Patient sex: M
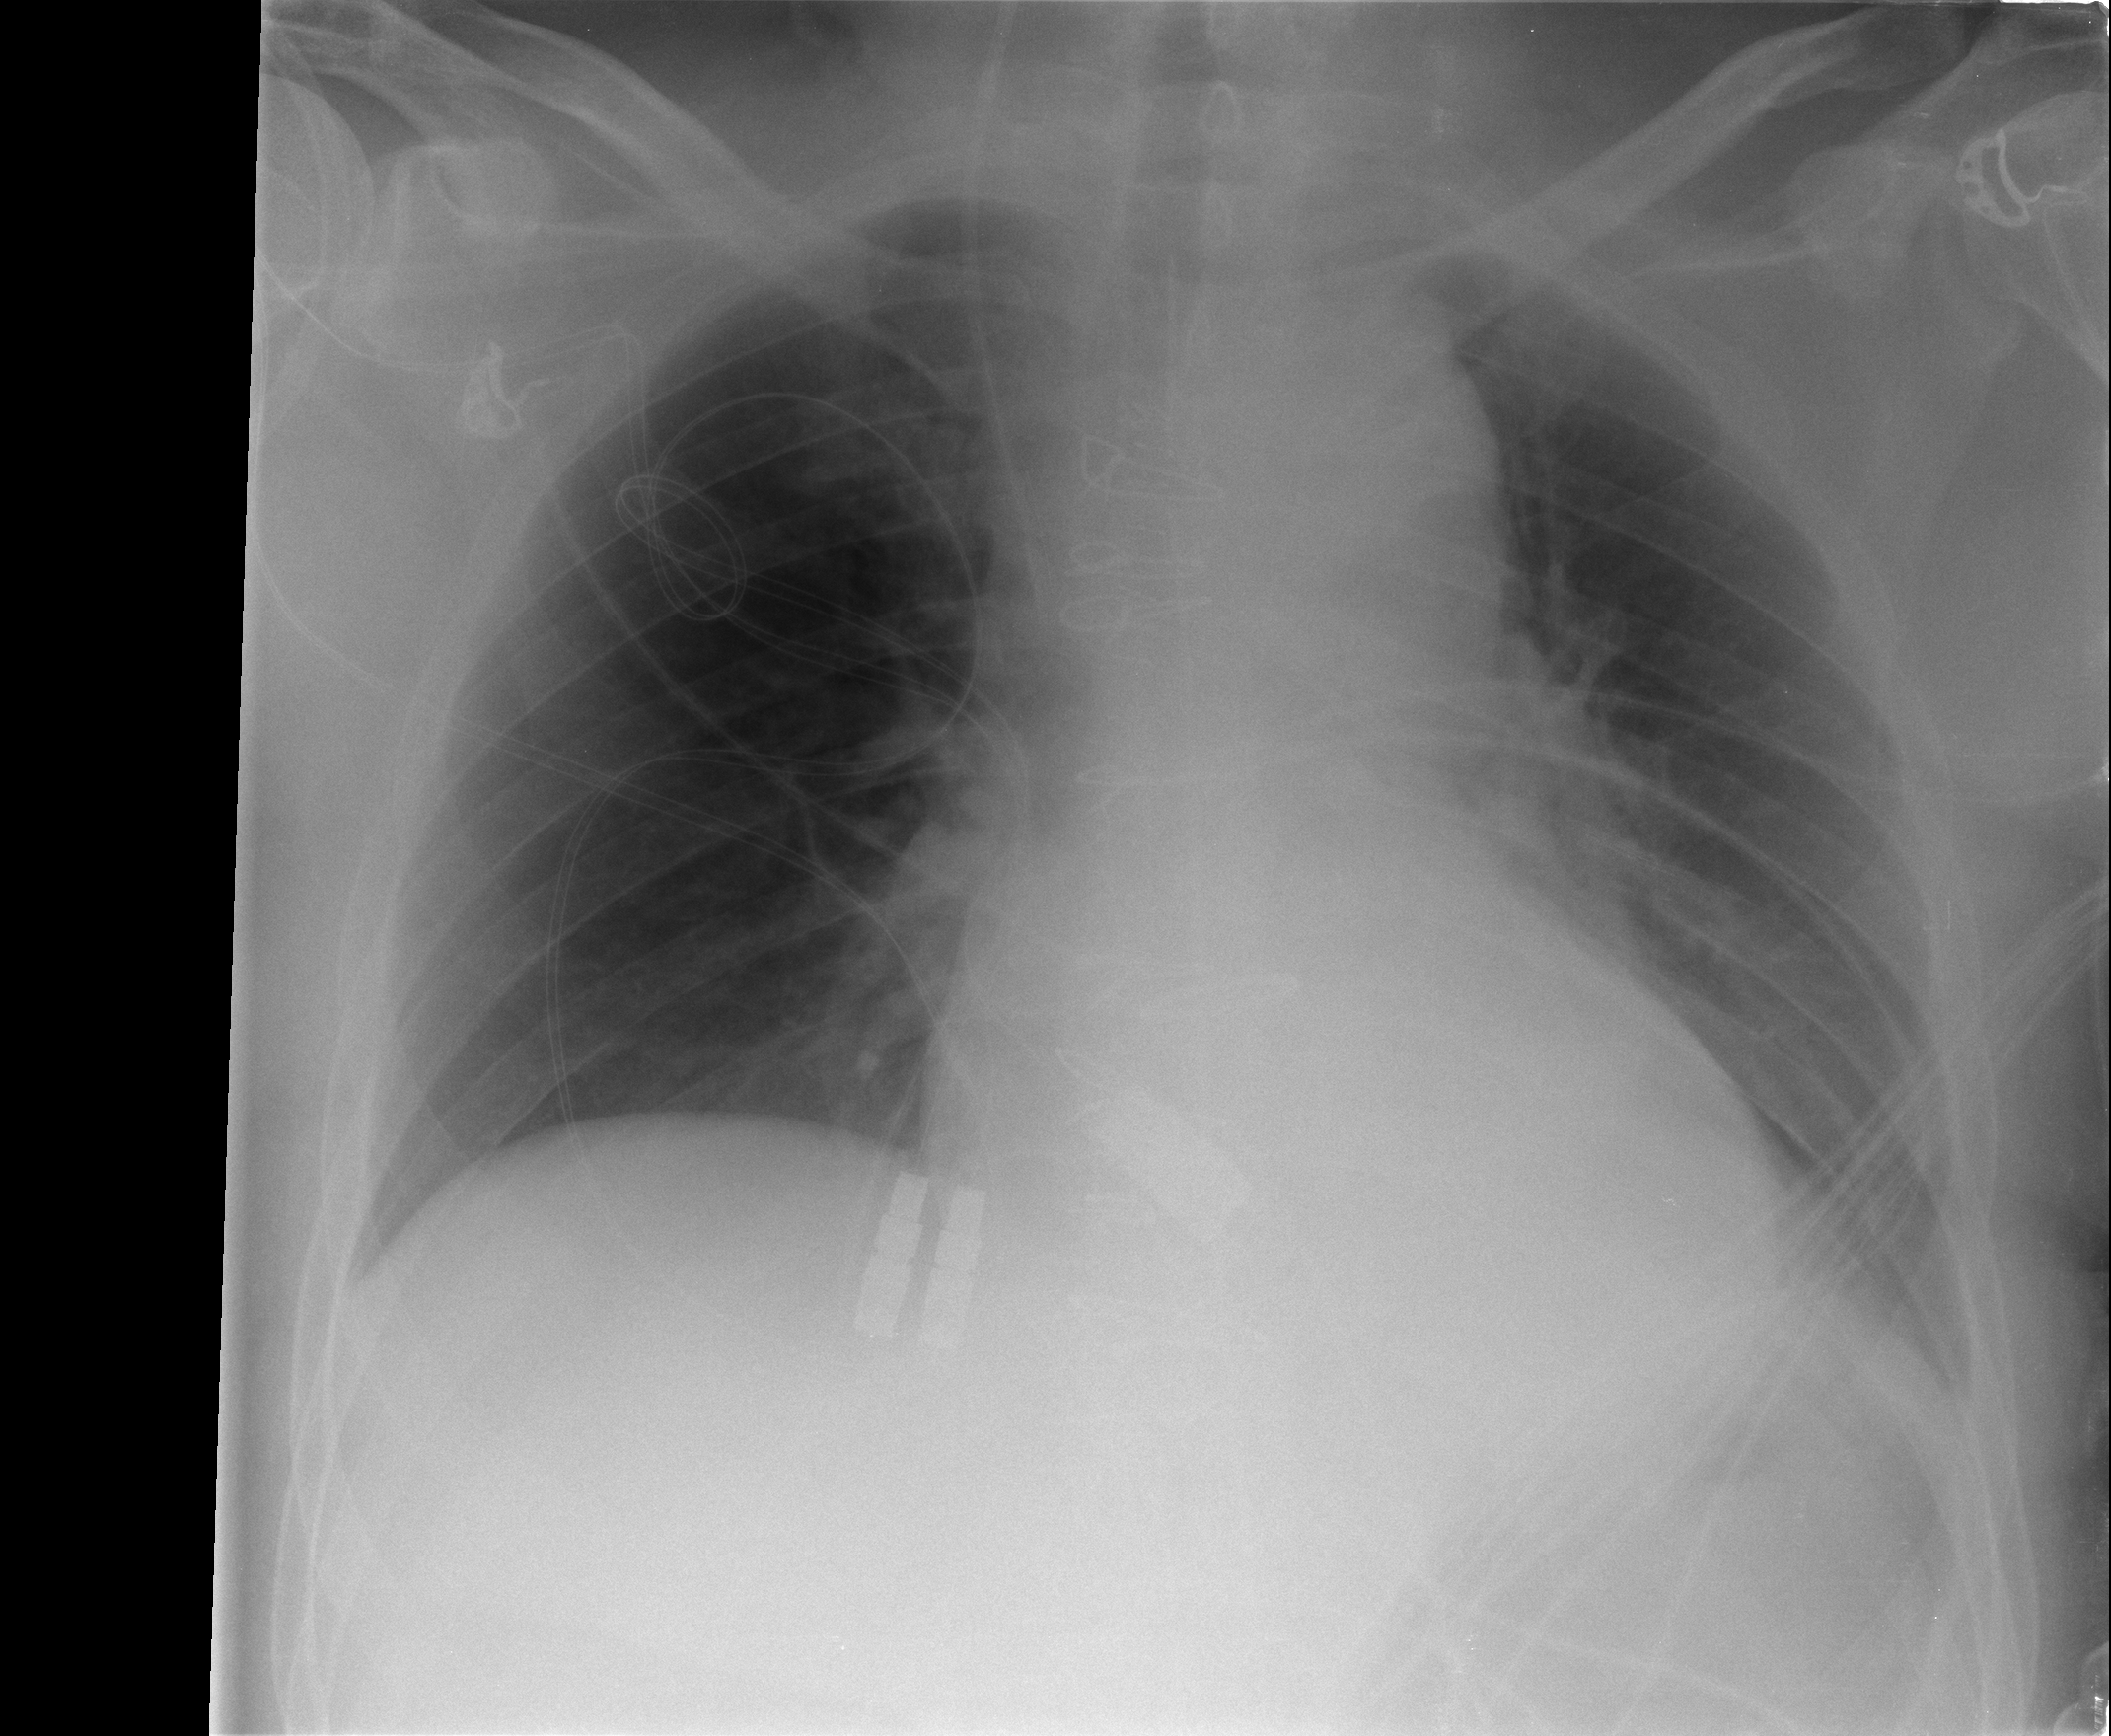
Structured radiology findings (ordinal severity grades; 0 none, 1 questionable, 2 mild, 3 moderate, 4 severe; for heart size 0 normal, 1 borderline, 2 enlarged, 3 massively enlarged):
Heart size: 0
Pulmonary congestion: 2
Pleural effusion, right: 0
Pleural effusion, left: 0
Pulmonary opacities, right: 0
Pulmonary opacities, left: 0
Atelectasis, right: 0
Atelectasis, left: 2